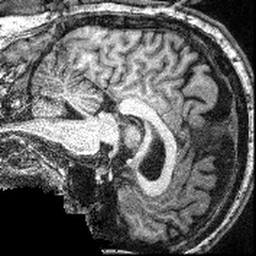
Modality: T1w
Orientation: sagittal
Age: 38
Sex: male
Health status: healthy
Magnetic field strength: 3 T
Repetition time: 2.53 s
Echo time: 0.00352 s